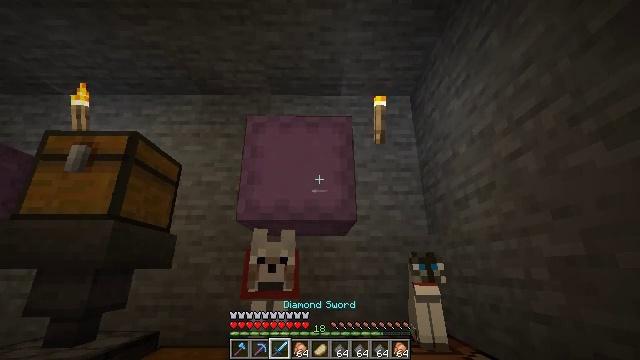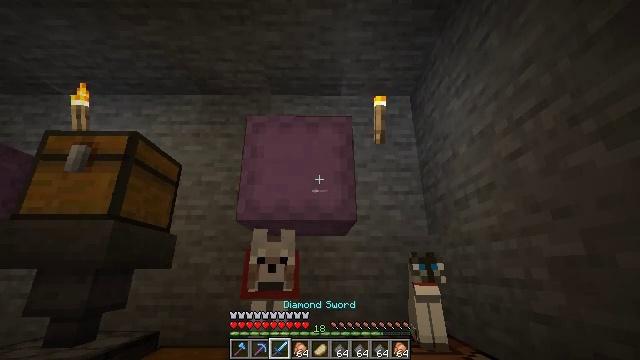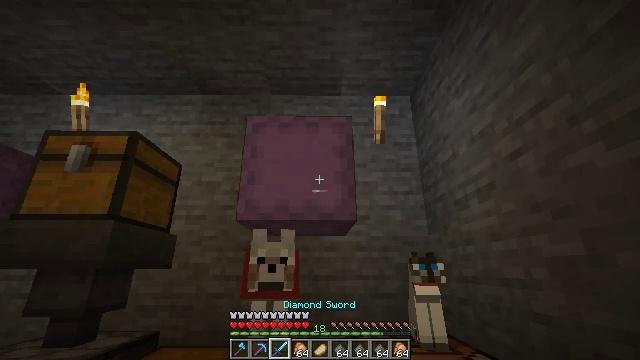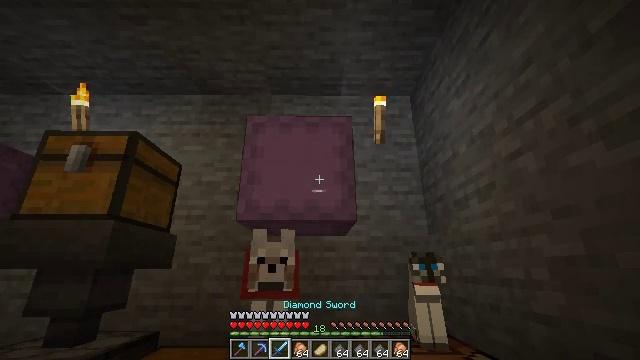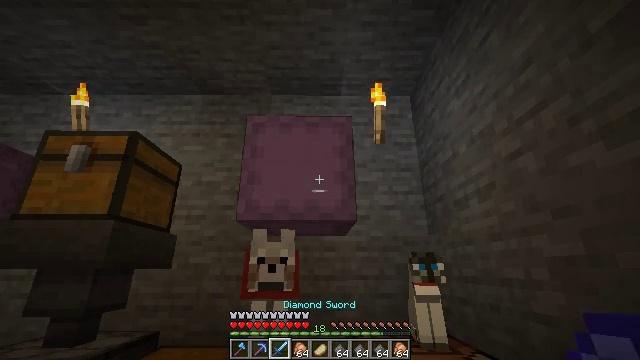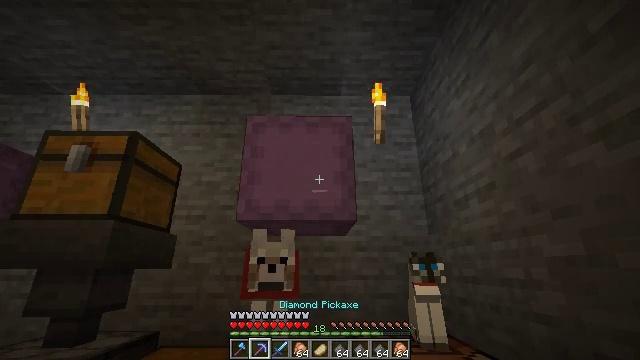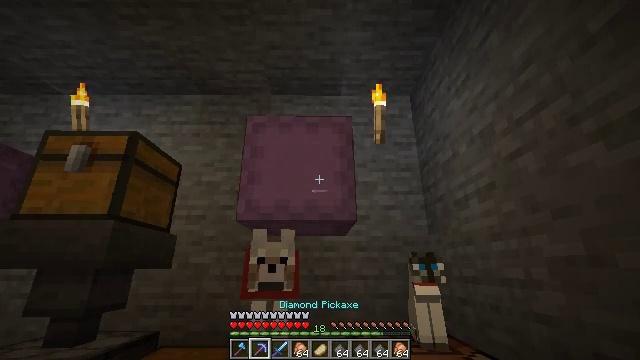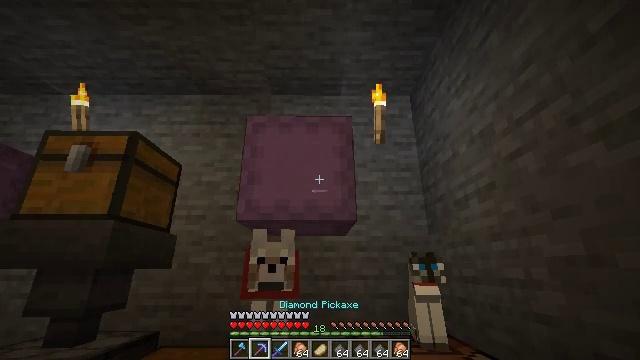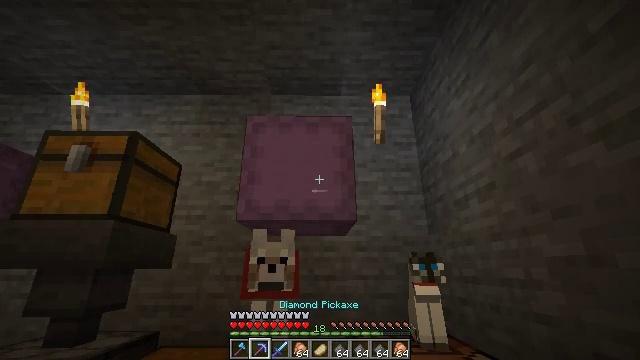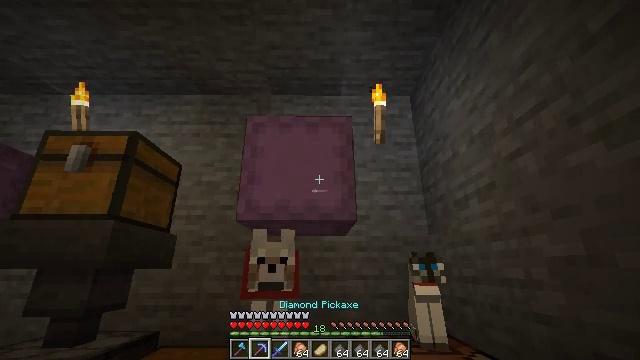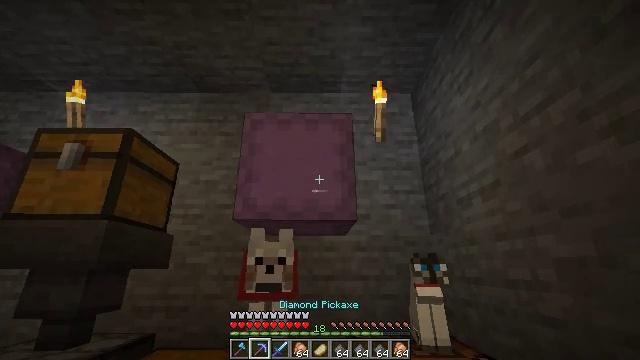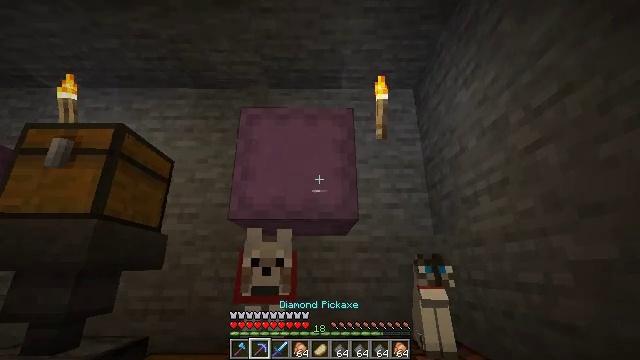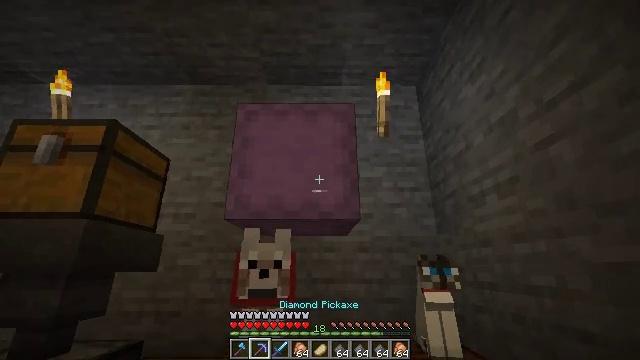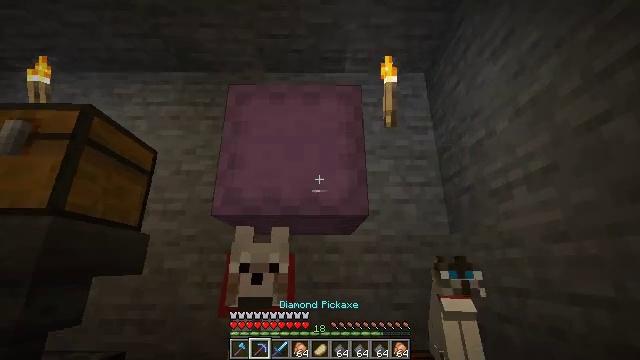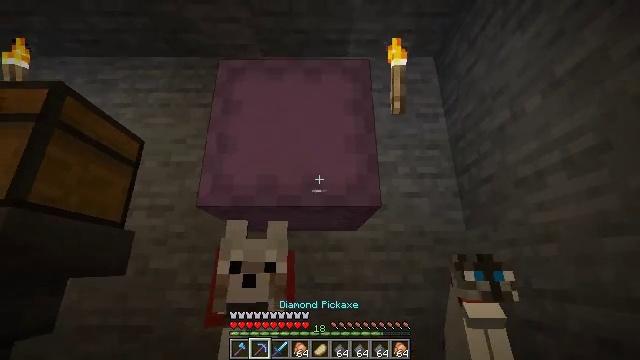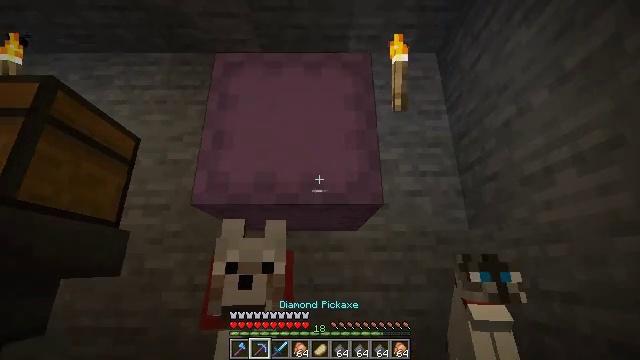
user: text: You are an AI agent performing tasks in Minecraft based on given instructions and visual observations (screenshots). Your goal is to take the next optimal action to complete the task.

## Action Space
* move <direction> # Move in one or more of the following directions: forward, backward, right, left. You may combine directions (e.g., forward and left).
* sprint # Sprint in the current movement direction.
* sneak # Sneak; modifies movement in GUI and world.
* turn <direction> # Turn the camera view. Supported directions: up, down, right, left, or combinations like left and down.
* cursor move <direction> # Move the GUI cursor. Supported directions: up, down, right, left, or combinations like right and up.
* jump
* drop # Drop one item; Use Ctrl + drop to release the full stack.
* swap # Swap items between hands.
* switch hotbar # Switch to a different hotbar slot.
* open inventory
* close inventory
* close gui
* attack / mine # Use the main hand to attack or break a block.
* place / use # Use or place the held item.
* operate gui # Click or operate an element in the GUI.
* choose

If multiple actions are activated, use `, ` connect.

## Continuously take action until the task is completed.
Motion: motion action
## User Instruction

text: Mine the shulker box.
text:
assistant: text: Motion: no_op
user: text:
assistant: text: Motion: no_op
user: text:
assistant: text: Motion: no_op
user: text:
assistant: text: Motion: no_op
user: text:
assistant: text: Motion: no_op
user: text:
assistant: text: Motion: no_op
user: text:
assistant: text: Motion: no_op
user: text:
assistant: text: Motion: no_op
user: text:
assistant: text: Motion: no_op
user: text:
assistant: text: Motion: move forward
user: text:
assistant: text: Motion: move forward
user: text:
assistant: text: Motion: move forward
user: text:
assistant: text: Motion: move forward
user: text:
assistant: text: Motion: move forward
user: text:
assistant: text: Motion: no_op
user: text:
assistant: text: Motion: turn up
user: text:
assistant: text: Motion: turn up
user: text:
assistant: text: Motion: attack / mine
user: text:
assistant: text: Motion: attack / mine
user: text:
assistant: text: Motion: attack / mine
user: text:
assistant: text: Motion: attack / mine
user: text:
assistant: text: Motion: attack / mine
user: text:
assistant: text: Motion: attack / mine
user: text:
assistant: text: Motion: attack / mine
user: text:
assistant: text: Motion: attack / mine
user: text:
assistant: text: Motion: no_op